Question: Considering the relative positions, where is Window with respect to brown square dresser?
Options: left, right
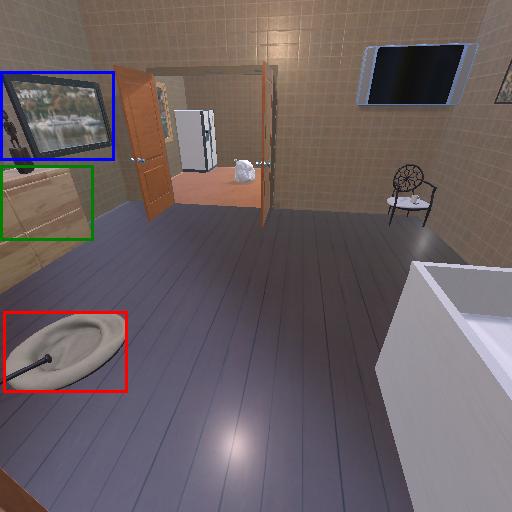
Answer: left